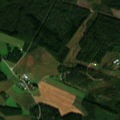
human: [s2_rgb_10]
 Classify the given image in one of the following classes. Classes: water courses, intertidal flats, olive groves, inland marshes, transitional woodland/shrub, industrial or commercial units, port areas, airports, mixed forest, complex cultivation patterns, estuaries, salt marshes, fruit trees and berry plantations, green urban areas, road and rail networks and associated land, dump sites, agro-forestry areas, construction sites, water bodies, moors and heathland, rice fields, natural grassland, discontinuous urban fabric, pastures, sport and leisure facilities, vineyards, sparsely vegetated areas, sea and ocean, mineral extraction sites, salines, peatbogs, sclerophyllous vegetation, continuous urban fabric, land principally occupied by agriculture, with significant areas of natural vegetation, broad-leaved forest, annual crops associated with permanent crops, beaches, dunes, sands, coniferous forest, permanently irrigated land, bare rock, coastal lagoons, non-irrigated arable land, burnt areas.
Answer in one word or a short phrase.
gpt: non-irrigated arable land, coniferous forest, mixed forest